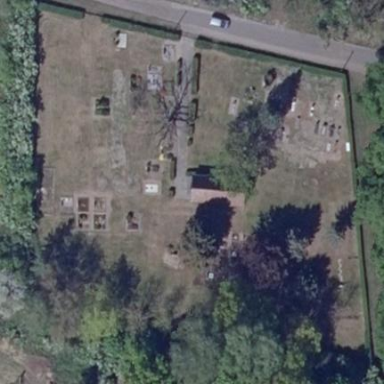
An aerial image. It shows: Grave yard.